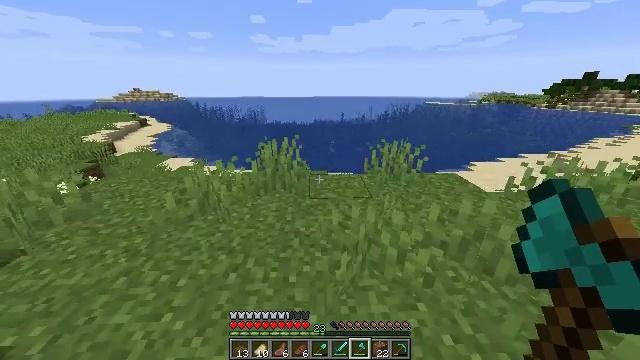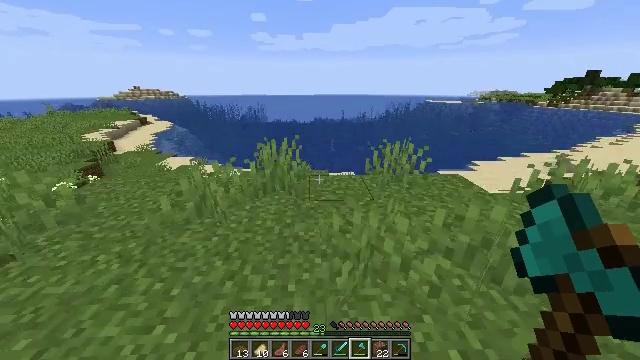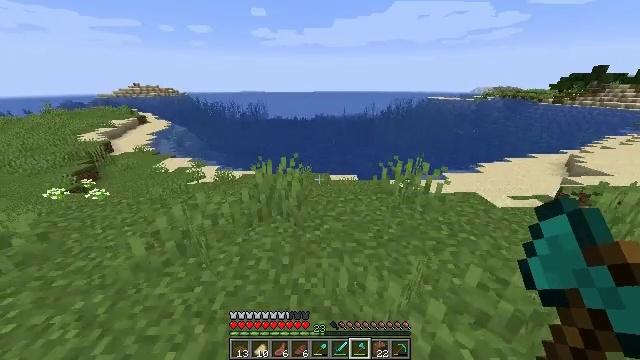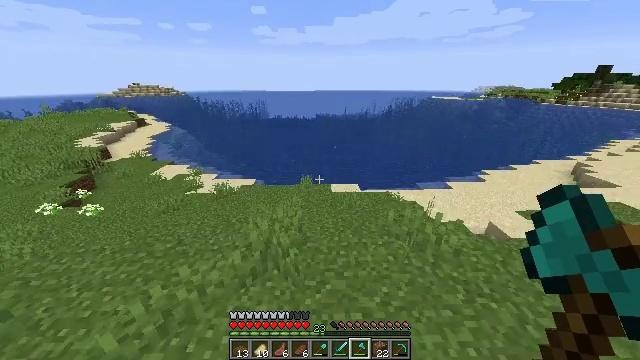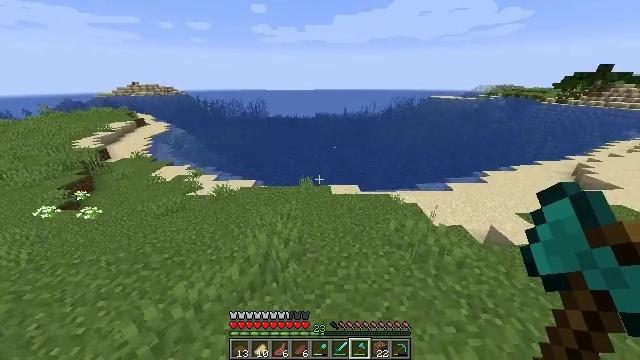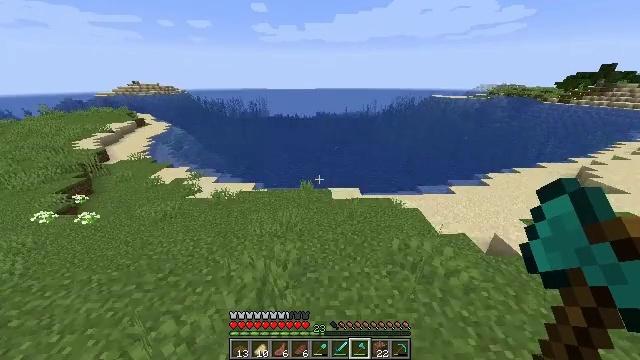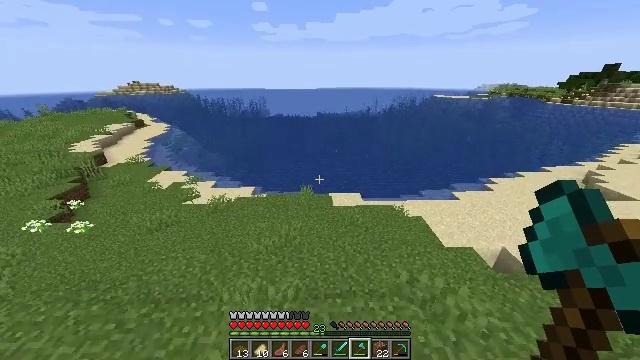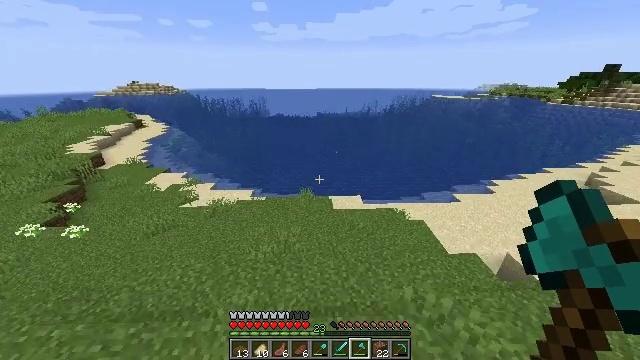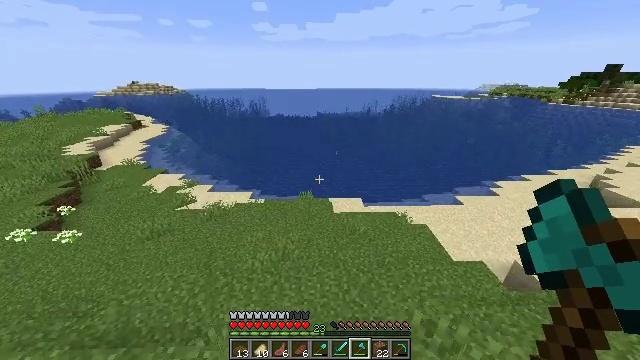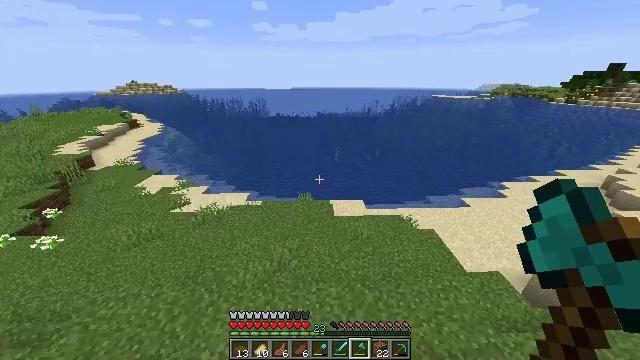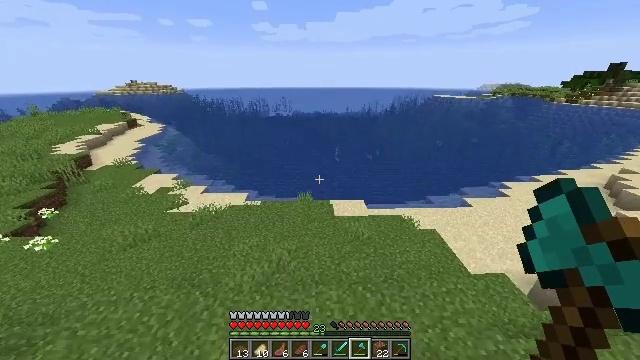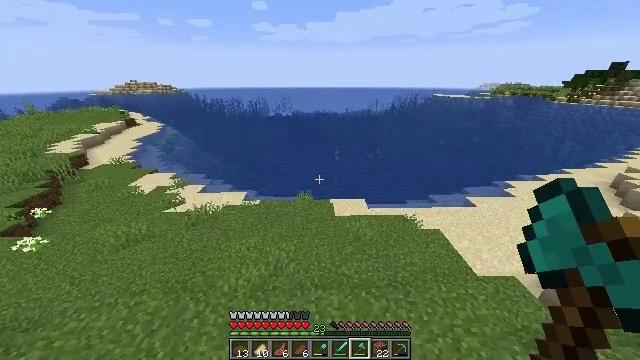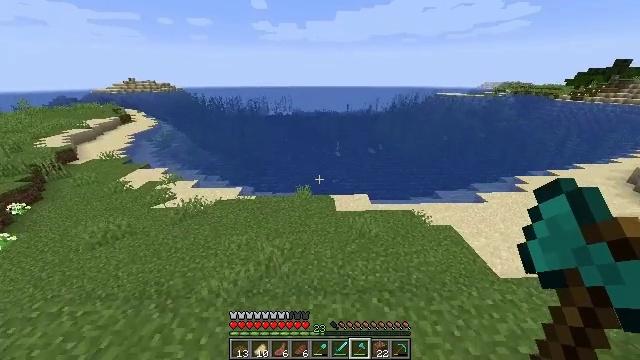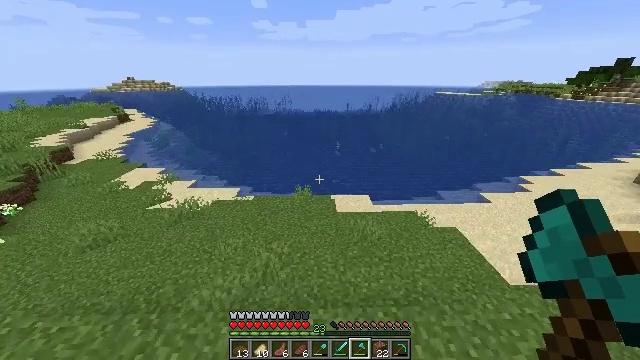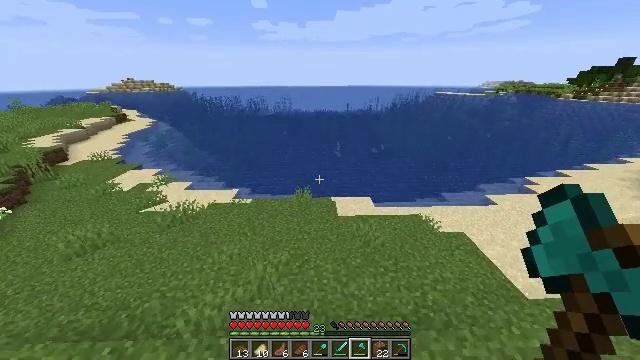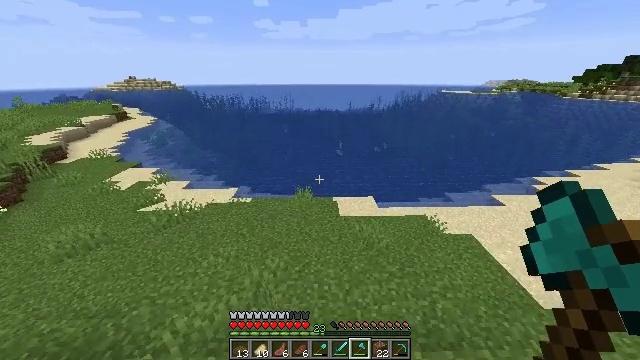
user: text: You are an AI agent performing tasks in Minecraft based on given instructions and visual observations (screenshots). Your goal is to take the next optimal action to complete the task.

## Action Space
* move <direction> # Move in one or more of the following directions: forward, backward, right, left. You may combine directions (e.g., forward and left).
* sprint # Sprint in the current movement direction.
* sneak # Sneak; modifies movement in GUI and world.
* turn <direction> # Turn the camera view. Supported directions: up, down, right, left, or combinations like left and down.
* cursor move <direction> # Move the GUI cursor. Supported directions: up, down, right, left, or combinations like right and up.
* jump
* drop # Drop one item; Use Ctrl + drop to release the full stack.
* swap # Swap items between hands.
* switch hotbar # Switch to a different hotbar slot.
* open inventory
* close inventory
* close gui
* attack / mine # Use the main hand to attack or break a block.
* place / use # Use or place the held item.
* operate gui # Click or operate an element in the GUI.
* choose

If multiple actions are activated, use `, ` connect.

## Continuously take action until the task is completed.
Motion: motion action
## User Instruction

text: Mine the kelp plant underwater.
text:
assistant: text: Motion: move forward, sprint, jump
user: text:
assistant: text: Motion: move forward, sprint, jump
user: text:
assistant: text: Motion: move forward, jump
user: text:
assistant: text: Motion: move forward, jump
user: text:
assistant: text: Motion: move forward, jump
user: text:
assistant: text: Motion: move forward, jump
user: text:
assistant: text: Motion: move forward, jump
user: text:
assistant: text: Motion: move forward, jump
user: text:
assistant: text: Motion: move forward, jump
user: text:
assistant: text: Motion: move forward, jump
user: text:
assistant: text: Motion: move forward, jump
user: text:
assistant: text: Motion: move forward
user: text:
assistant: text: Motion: move forward
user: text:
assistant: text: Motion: move forward
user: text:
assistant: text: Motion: move forward
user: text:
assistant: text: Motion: move forward, turn left
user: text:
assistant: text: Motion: move forward
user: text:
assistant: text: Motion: move forward
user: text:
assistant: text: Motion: move forward
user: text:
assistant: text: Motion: move forward
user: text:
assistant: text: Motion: move forward
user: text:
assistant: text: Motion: move forward
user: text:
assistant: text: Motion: move forward
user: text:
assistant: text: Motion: move forward
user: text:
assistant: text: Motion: move forward, sprint
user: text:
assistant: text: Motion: move forward, sprint
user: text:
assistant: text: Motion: move forward, sprint
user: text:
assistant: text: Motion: move forward, sprint, turn right
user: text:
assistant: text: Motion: move forward, turn right
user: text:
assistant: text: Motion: move forward, turn right and up